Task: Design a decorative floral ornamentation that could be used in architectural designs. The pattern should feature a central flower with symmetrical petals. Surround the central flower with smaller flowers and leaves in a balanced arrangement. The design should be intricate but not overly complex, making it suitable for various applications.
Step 112:
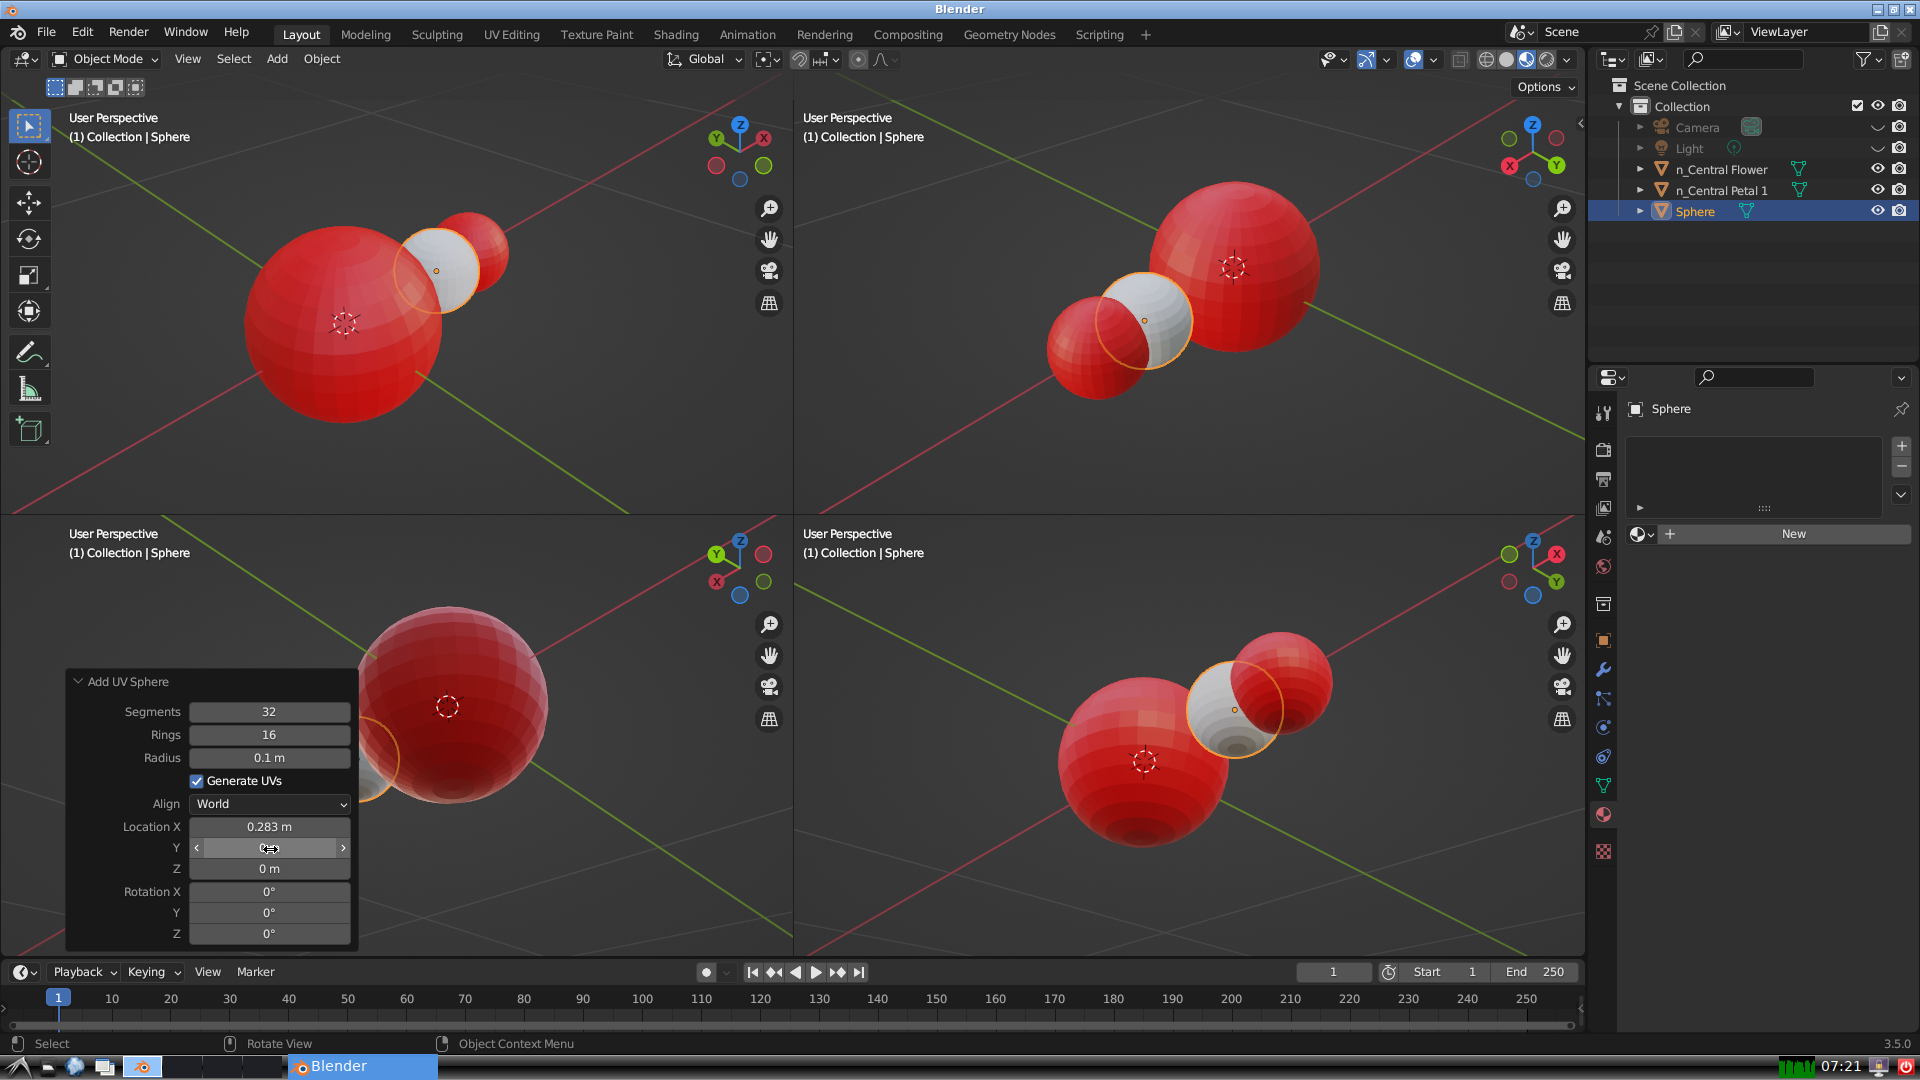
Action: click: no